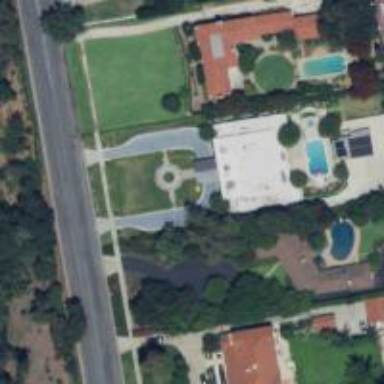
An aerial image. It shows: Driveway.